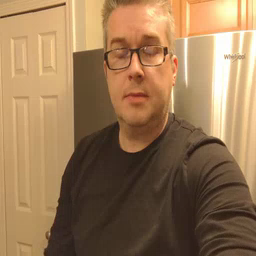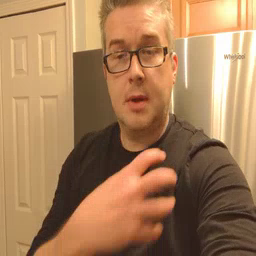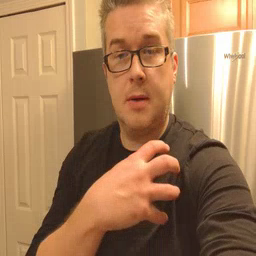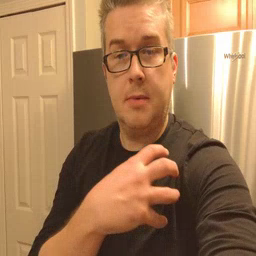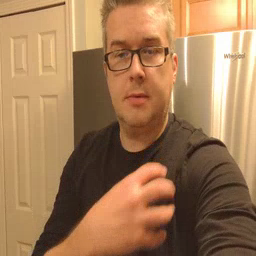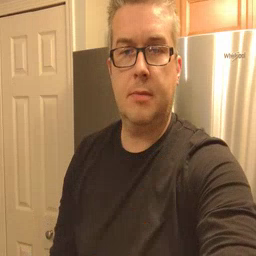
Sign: police